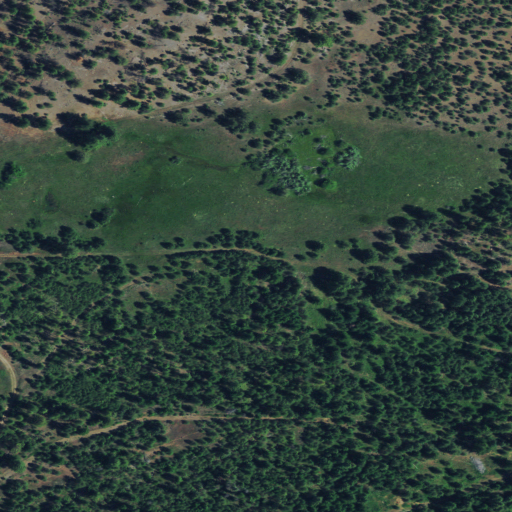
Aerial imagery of depression(s) in Oregon named The Rafferty containing evergreen forest, shrub, herbaceous wetlands, grassland, and woody wetlands